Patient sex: M
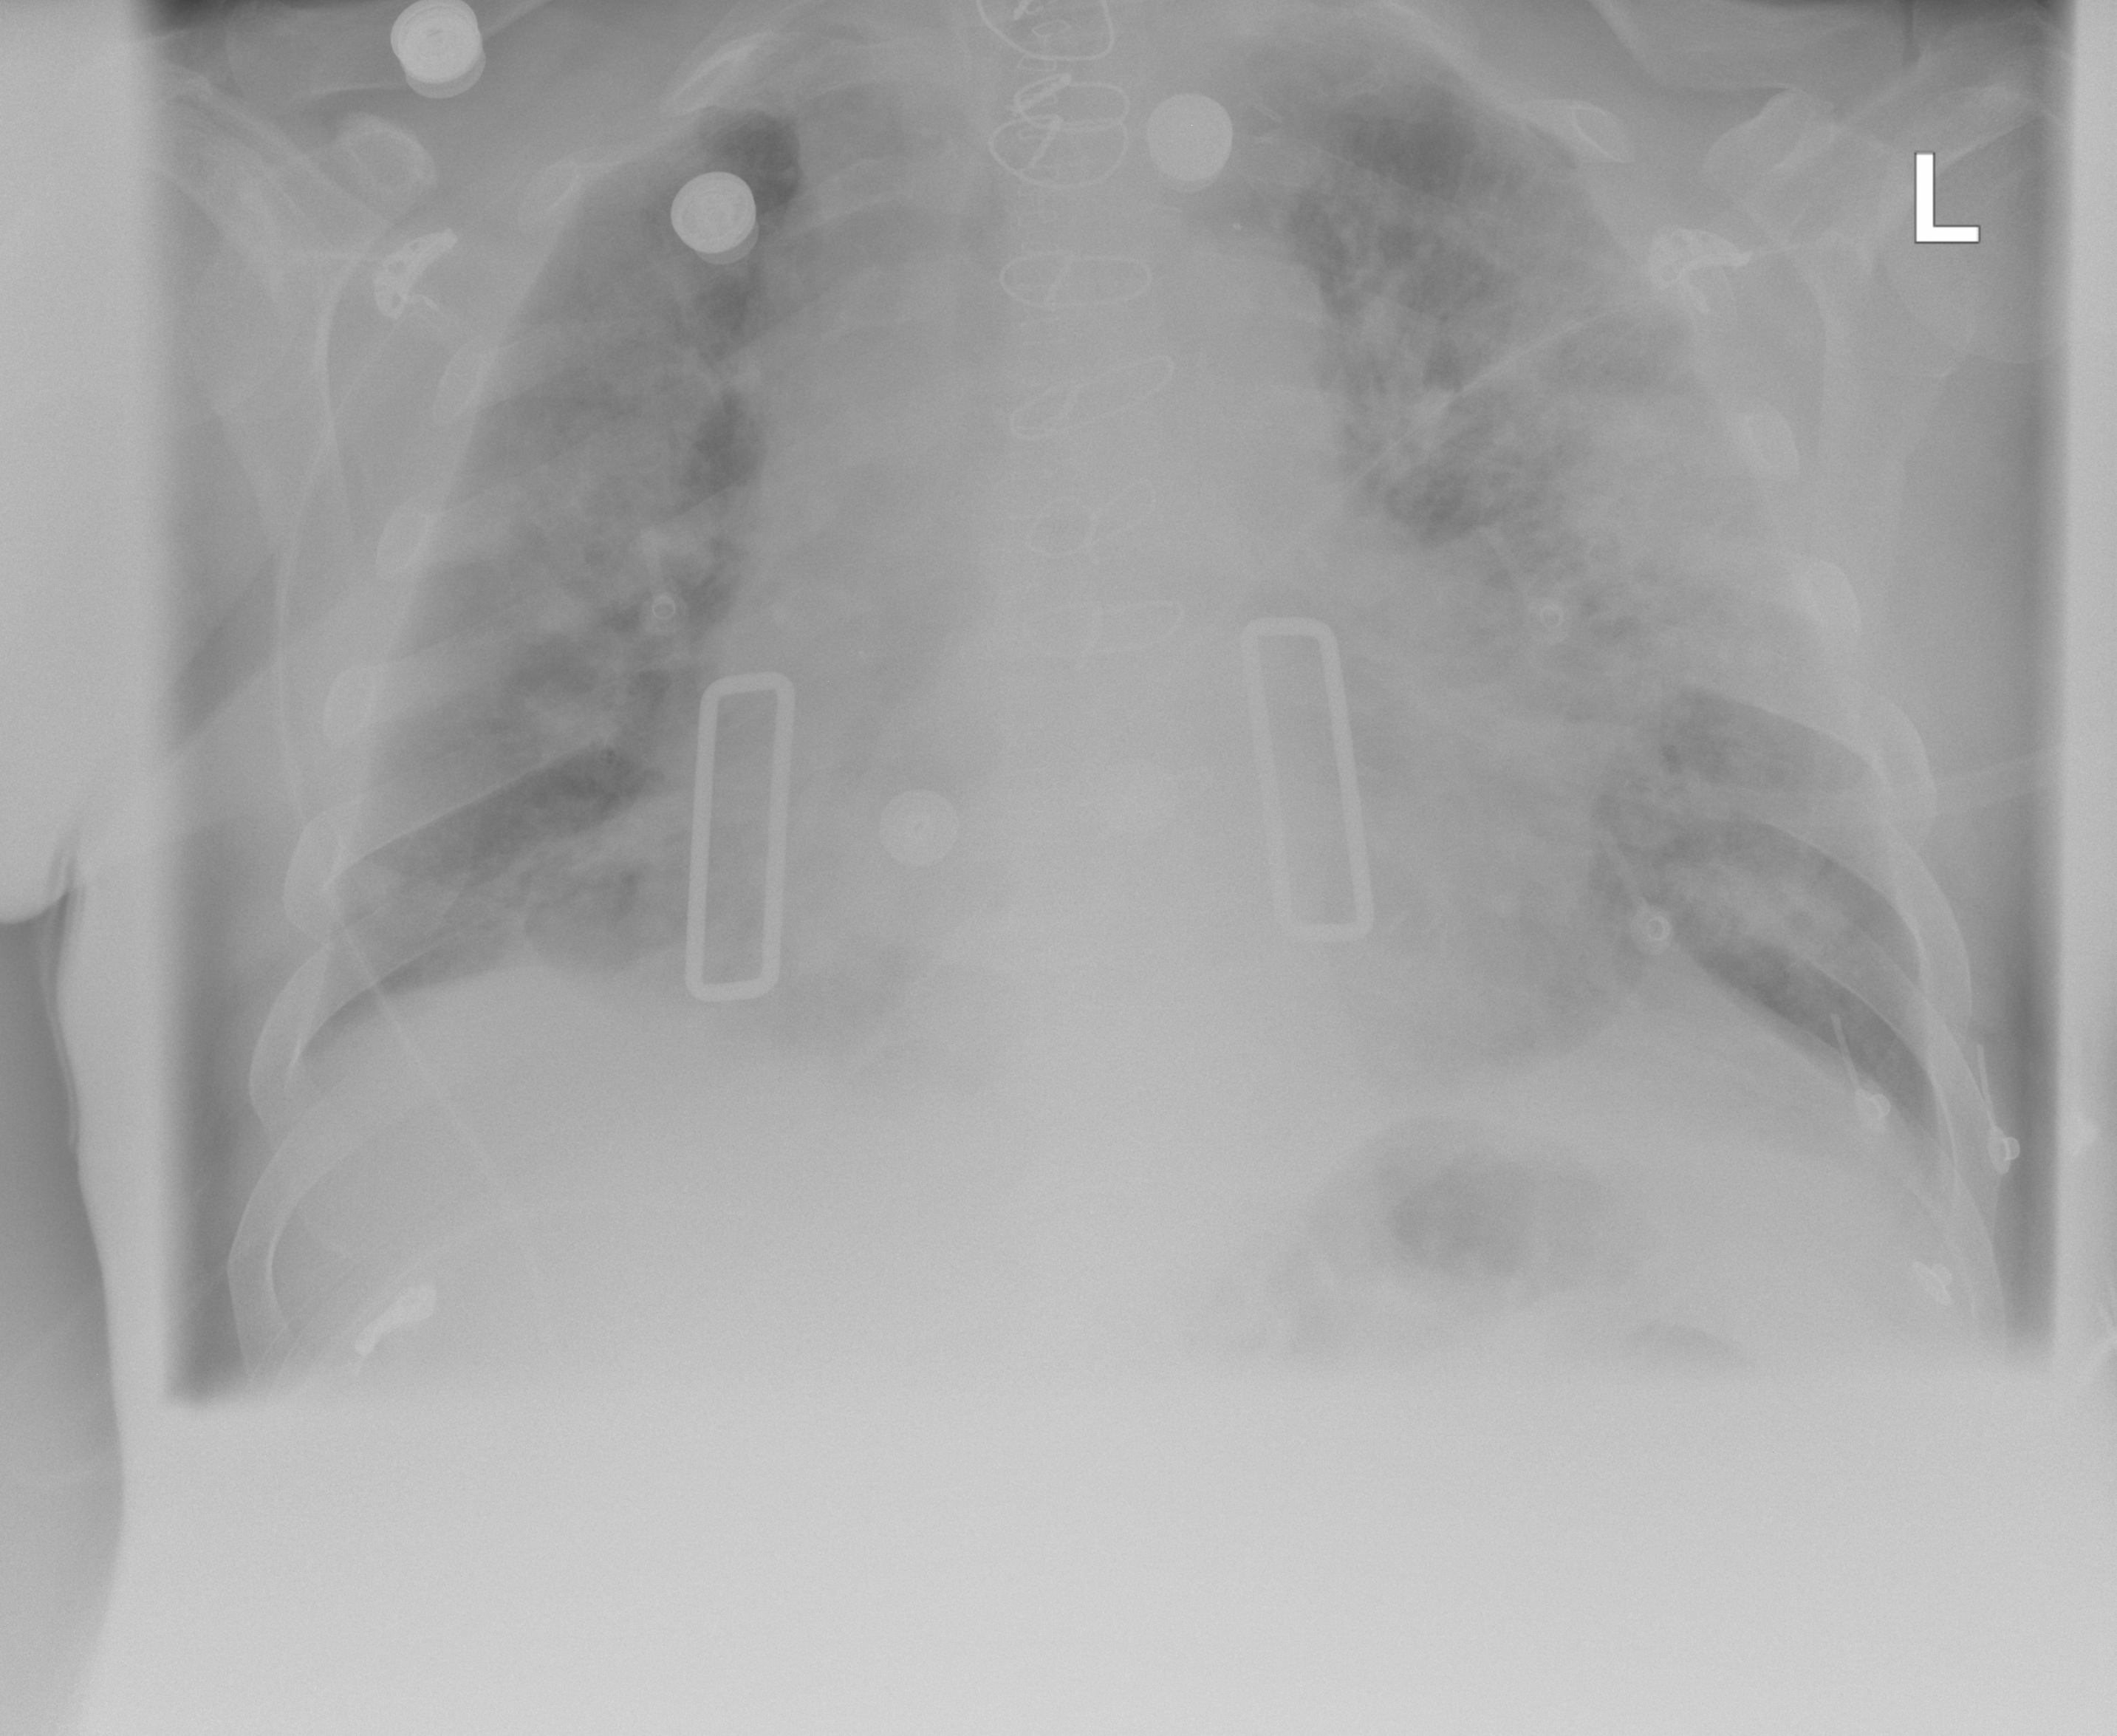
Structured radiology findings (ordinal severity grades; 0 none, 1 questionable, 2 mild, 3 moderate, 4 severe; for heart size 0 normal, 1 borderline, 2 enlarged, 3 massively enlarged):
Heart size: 2
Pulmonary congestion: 2
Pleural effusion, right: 2
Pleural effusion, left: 0
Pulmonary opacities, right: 2
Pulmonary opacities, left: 2
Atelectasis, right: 2
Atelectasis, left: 2